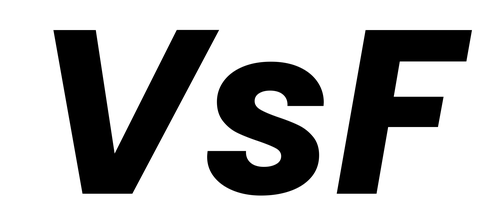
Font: Poppins-BoldItalic